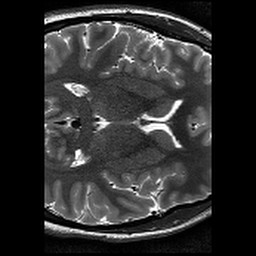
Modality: T2w
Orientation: axial